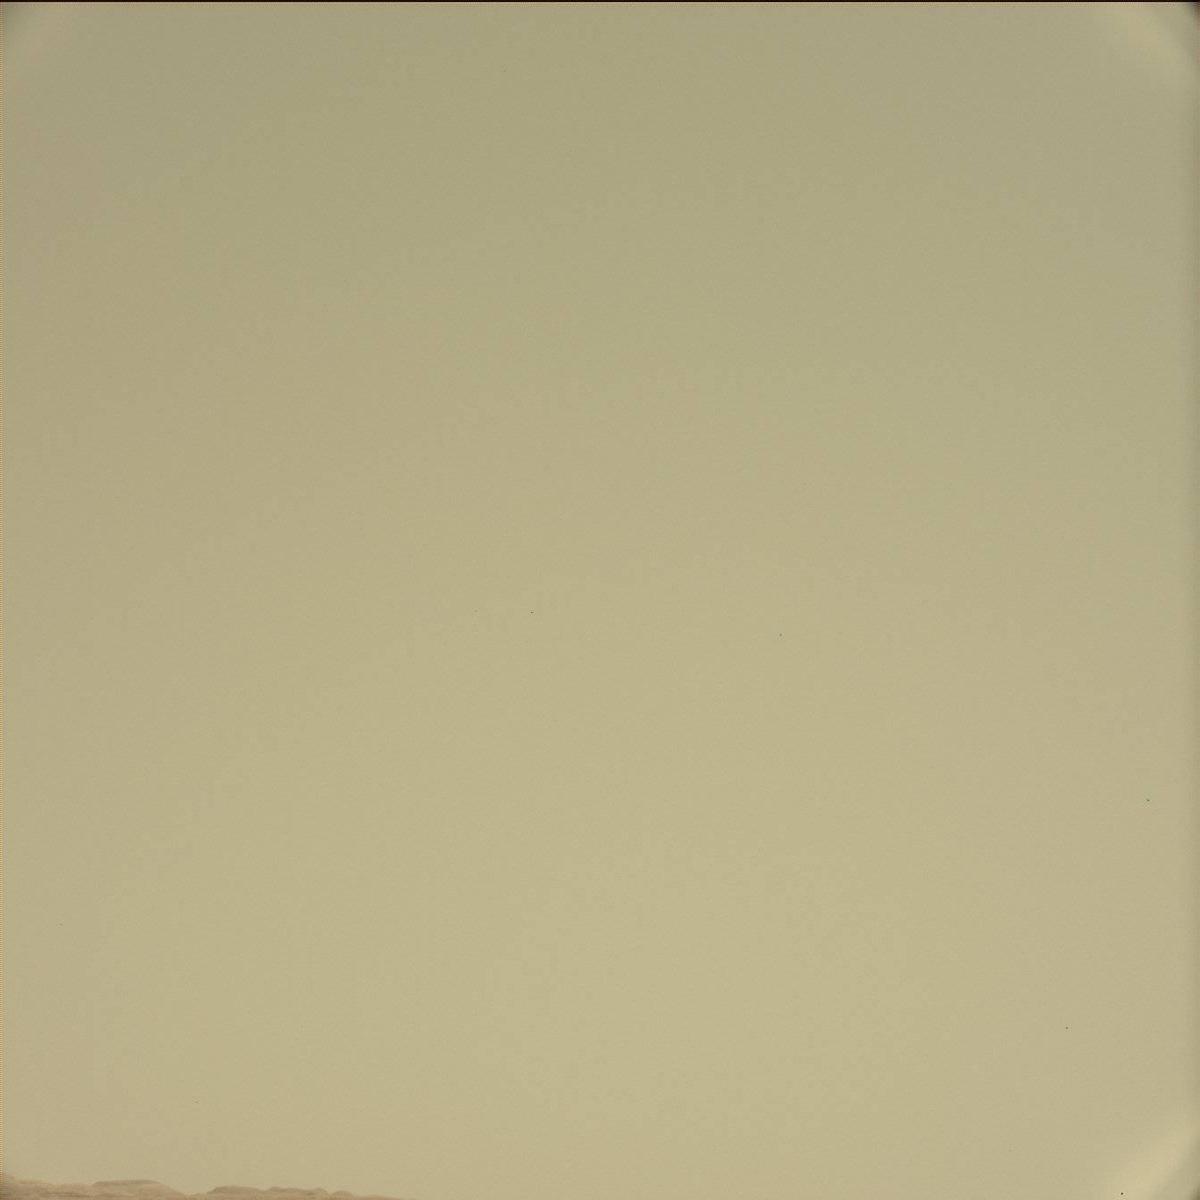
Terrain classes present: Ridge, Sky